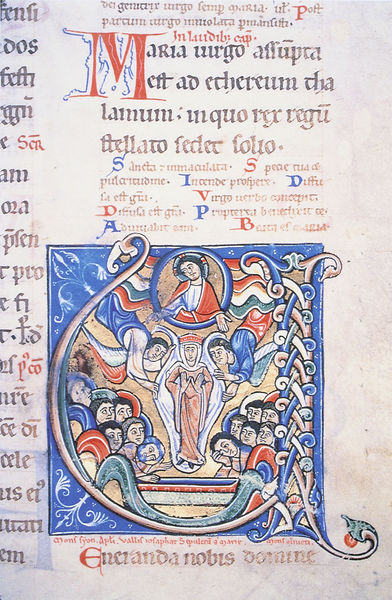
Titel: Sakramentar
Institution: Tours, Bibliothèque Municipale
Schlagwörter: blau, gott, mann, menschen, bunt, frau, rot, bibel, engel, schrift, inschrift, buch, buchstaben, nonne, christus, heilig, auferstehung, christi, buchmalerei, codex, schristus, initialseite